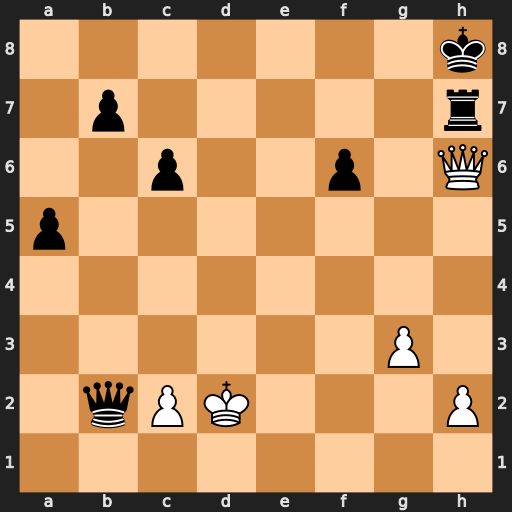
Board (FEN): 7k/1p5r/2p2p1Q/p7/8/6P1/1qPK3P/8
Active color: w
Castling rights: -
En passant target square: -
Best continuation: Qf8#